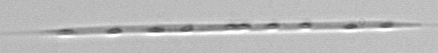
Label: Rhizosolenia